Question: I have following PHP script which create a JSON object from the MySQL tables.
'''
$arr = array();
$rs = mysql_query("SELECT post_title, post_content, meta_value FROM wp_posts LEFT JOIN wp_postmeta ON ID = post_id and meta_key = '_wp_attached_file' ");
while($obj = mysql_fetch_object($rs)) {
$arr[] = $obj;
}
echo '{"members":'.json_encode($arr).'}';
'''
One of the columns in my table is called 'post_content', which contains html entities such as url links. It is this that makes the program crash.
How can I resolve this issue?
Crash
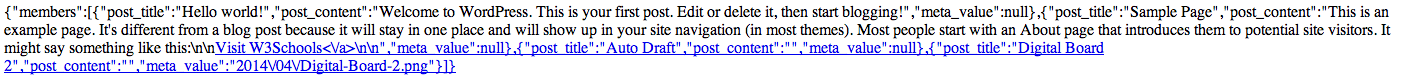
Answer: Check <URL>, you must add a second parameter to make it escape correctly..
'''
JSON_HEX_TAG
All < and > are converted to < and >. Available since PHP 5.3.0.
'''
Check <URL>